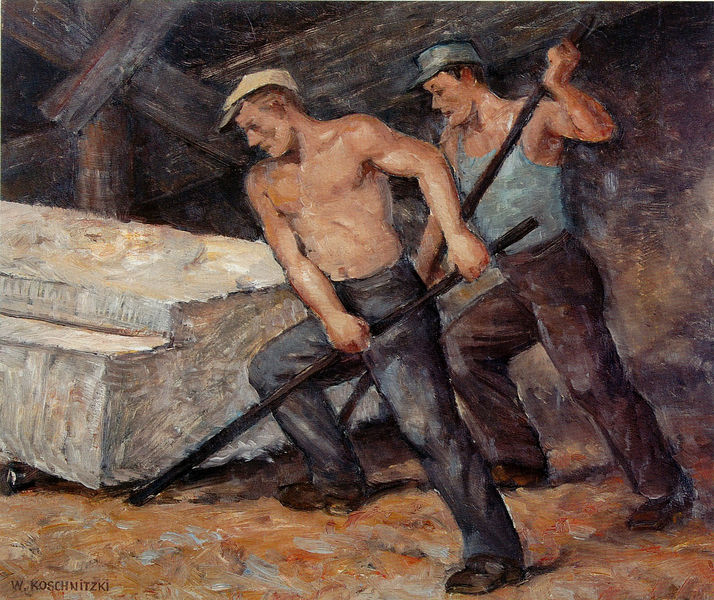
Titel: Bauarbeiter
Künstler: Walter Koschnitzki
Standort: München
Institution: Städtische Galerie im Lenbachhaus
Schlagwörter: dunkel, mann, nackt, impressionismus, braun, holz, hut, hüte, männer, schwarz, hemd, mütze, mützen, stein, boden, realismus, arbeit, stock, italien, schuhe, stab, hosen, hart, schwer, fels, fabrik, arbeiter, industrie, men, anstrengung, kraft, muskeln, balken, oberkörper, eisen, stangen, helme, stemmen, construction, industriealisierung, steinbruch, brechstange, sozialismus, industriebild, mine, brecheisen, eisenstange, hebel, kommunismus, koschnitzki, museln, proletarier, stemmeisen, workers, industrial, shirtless